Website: home-depot
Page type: billing-address
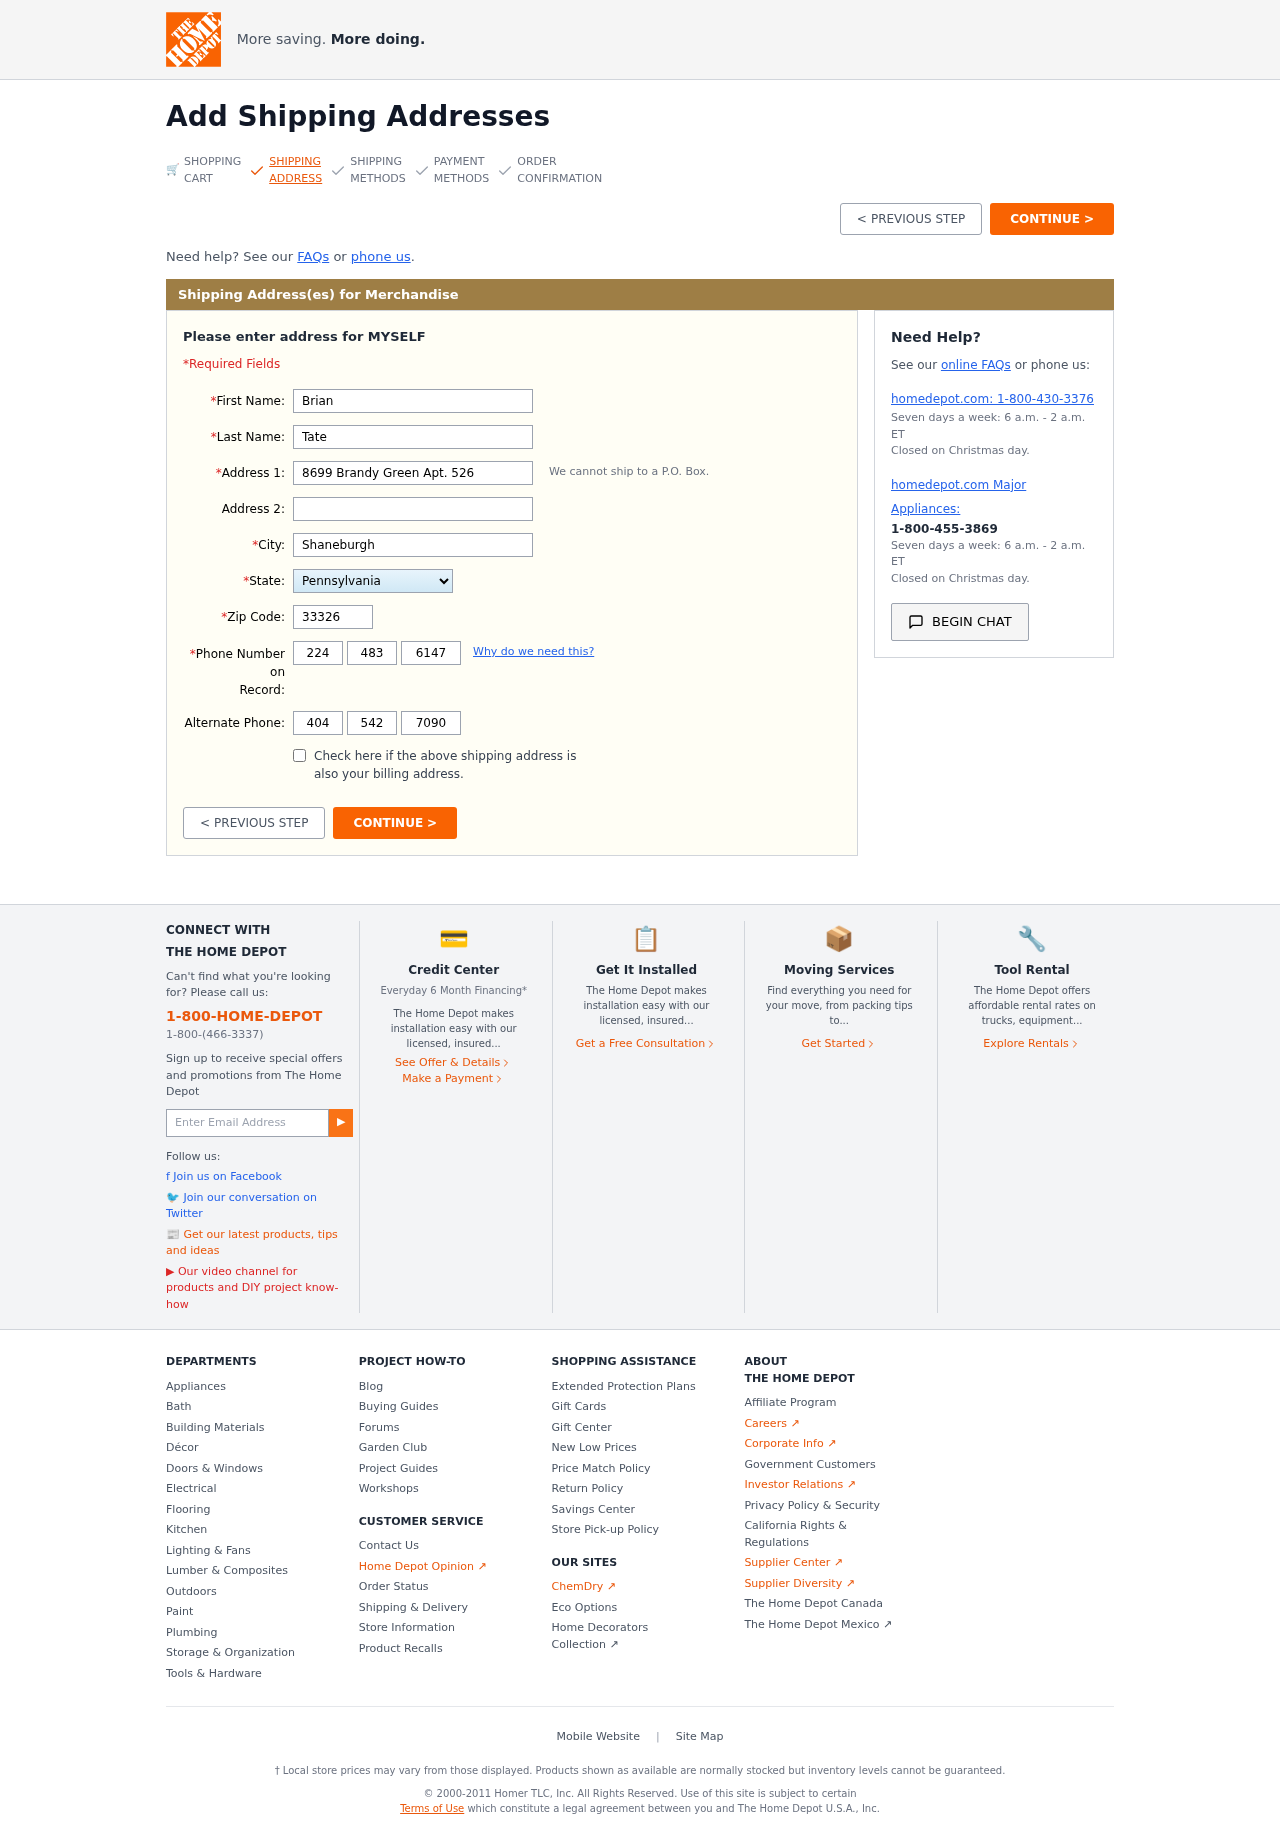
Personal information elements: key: PII_STATE
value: Pennsylvania
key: PII_FIRSTNAME
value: Brian
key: PII_LASTNAME
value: Tate
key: PII_STREET
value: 8699 Brandy Green Apt. 526
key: PII_CITY
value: Shaneburgh
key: PII_POSTCODE
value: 33326
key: PII_PHONE_AREA
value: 224
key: PII_PHONE_PREFIX
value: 483
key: PII_PHONE_LINE
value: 6147
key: PII_PHONE_ALT_AREA
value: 404
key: PII_PHONE_ALT_PREFIX
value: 542
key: PII_PHONE_ALT_LINE
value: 7090